Field crop: maize
Growth stage: 2
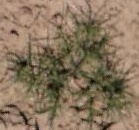
Species: salsola